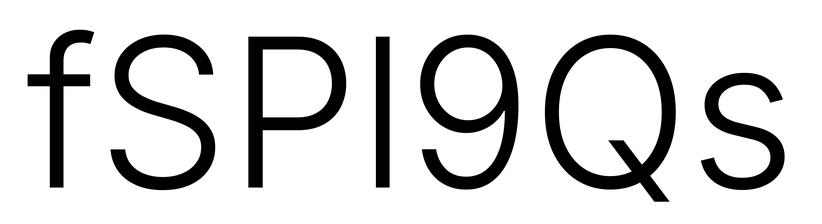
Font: Inter_Light